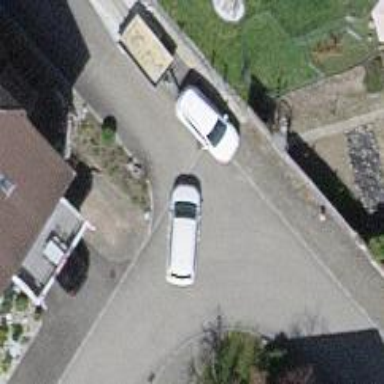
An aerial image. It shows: Residential road.